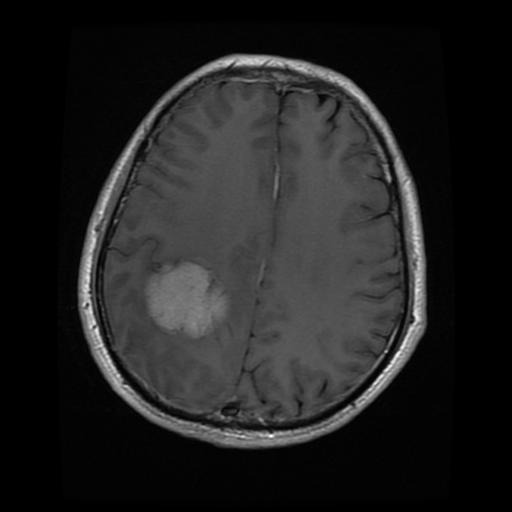
Label: meningioma